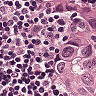
Metastatic tissue present: yes